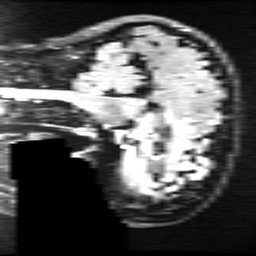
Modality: FLAIR
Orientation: sagittal
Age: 54
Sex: female
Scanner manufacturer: ge
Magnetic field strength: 3 T
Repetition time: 11 s
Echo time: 0.1497 s